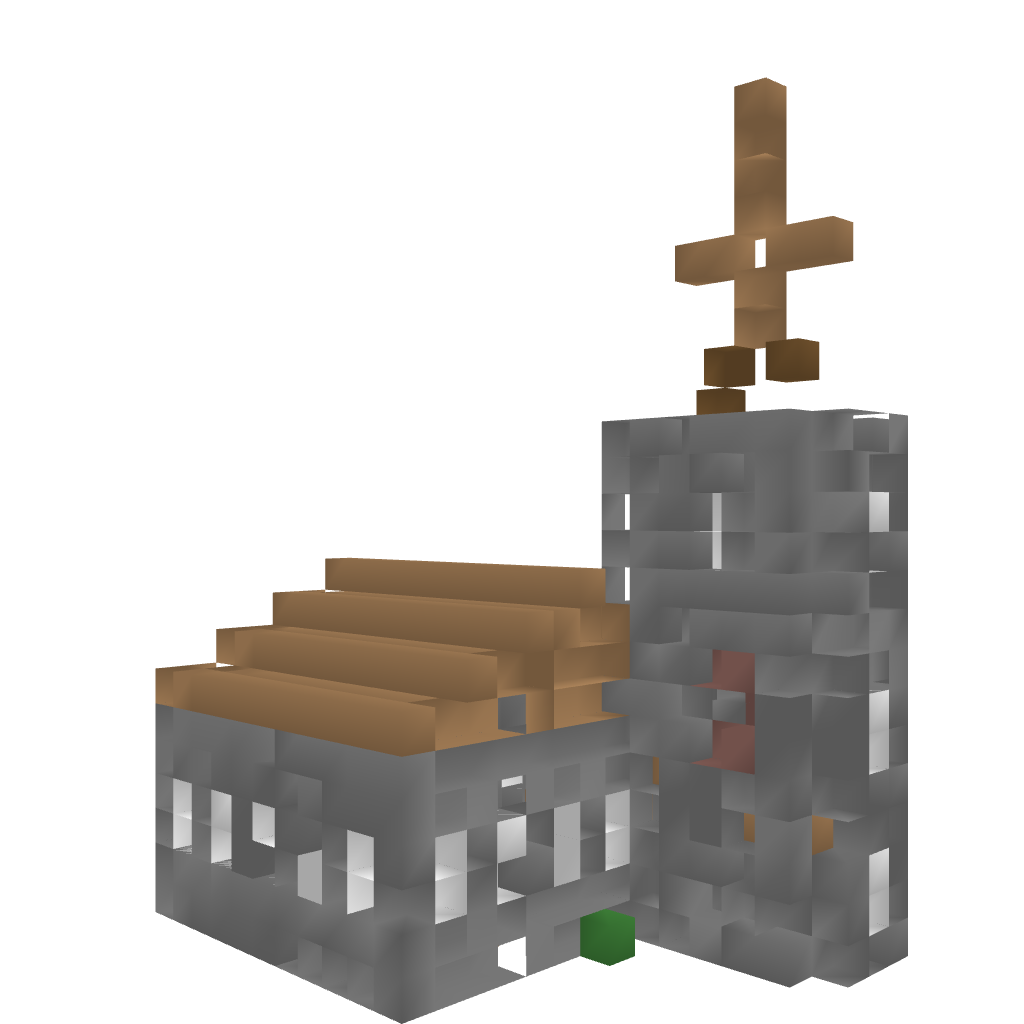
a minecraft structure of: minecraft vanilla Church plus high quality